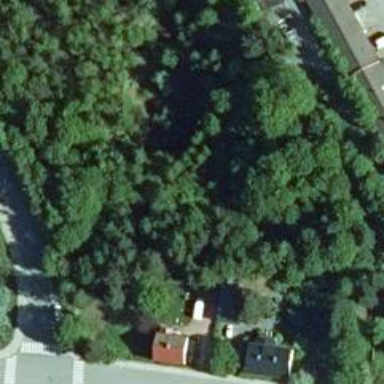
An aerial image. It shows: Fallen tree blocking the path.